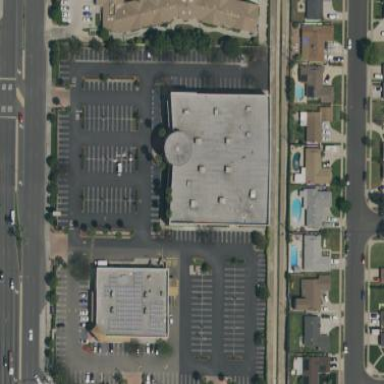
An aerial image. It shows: Building used as fitness center.